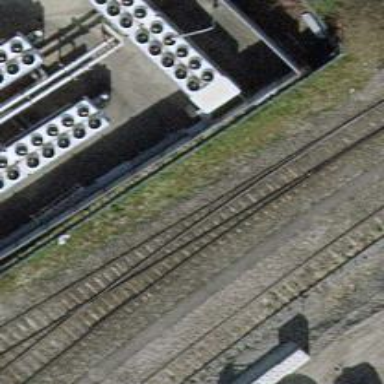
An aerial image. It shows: Single railway spur track.